Question: I use jQuery UI 1.8.16 for tabs.
I want to place in first tab few divs as columns (with 'float:left' property).
But I can't do it correctly: looks like tabs don't want to work with float property in proper way (see image under the text).
There is code:
'''
<div id="tabs">
<ul>
<li><a href="#tabs-1">First</a></li>
<li><a href="#tabs-2">Second</a></li>
<li><a href="#tabs-3">Third</a></li>
</ul>
<div id="tabs-1">
<div style="border:1px solid red;float:left;">
some text<br>some text<br>some text<br>some text<br>some text<br>some text<br>some text<br>some text<br>
</div>
</div>
<div id="tabs-2"></div>
<div id="tabs-3"></div>
</div>
'''
How to fix that?
Thanks!

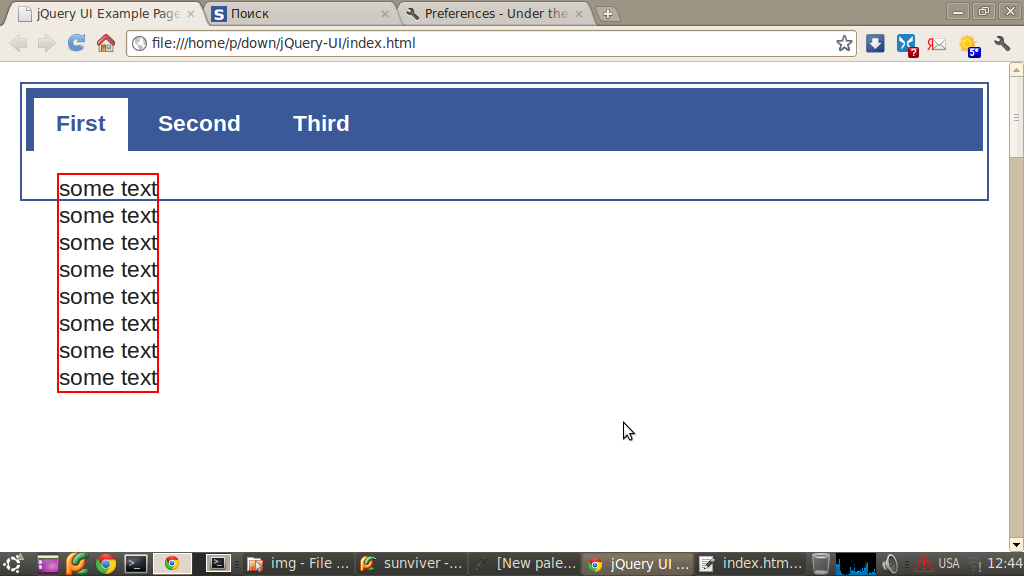
Answer: You have to <URL> in order for the container to compute the proper height:
'''
<div id="tabs-1">
<div style="border: 1px solid red; float: left;">
some text<br>some text<br>some text<br>some text<br>some text<br>some text<br>some text<br>some text<br>
</div>
<div style="clear: both;"></div>
</div>
'''
You can see the results in <URL>.